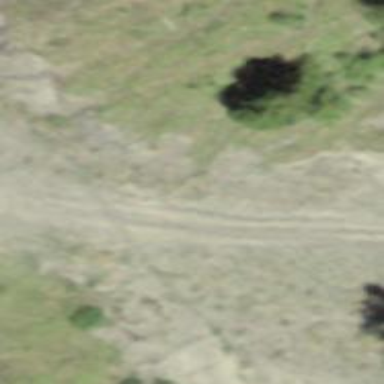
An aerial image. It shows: Downhill track with earth surface.